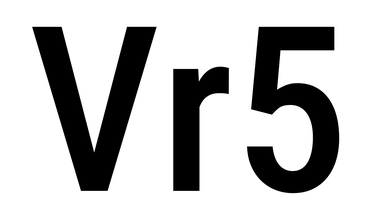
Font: Roboto_Condensed_Medium